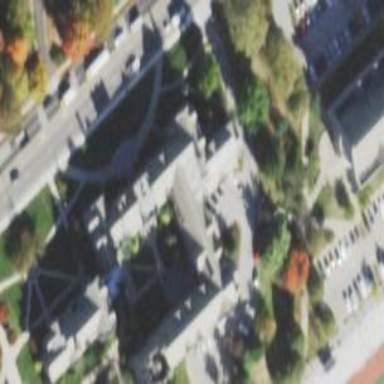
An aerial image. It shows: View of university building.